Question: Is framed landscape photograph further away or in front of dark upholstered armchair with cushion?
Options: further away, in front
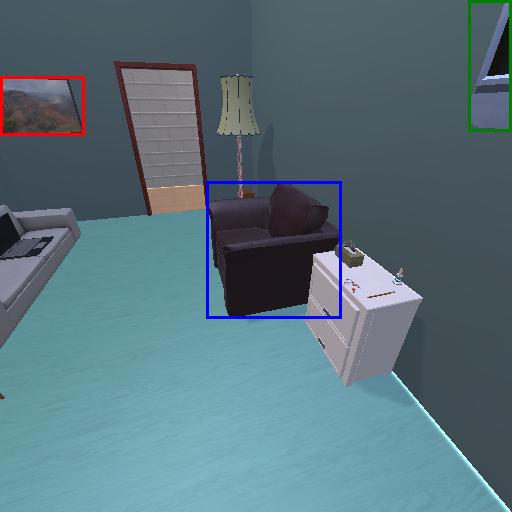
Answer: further away